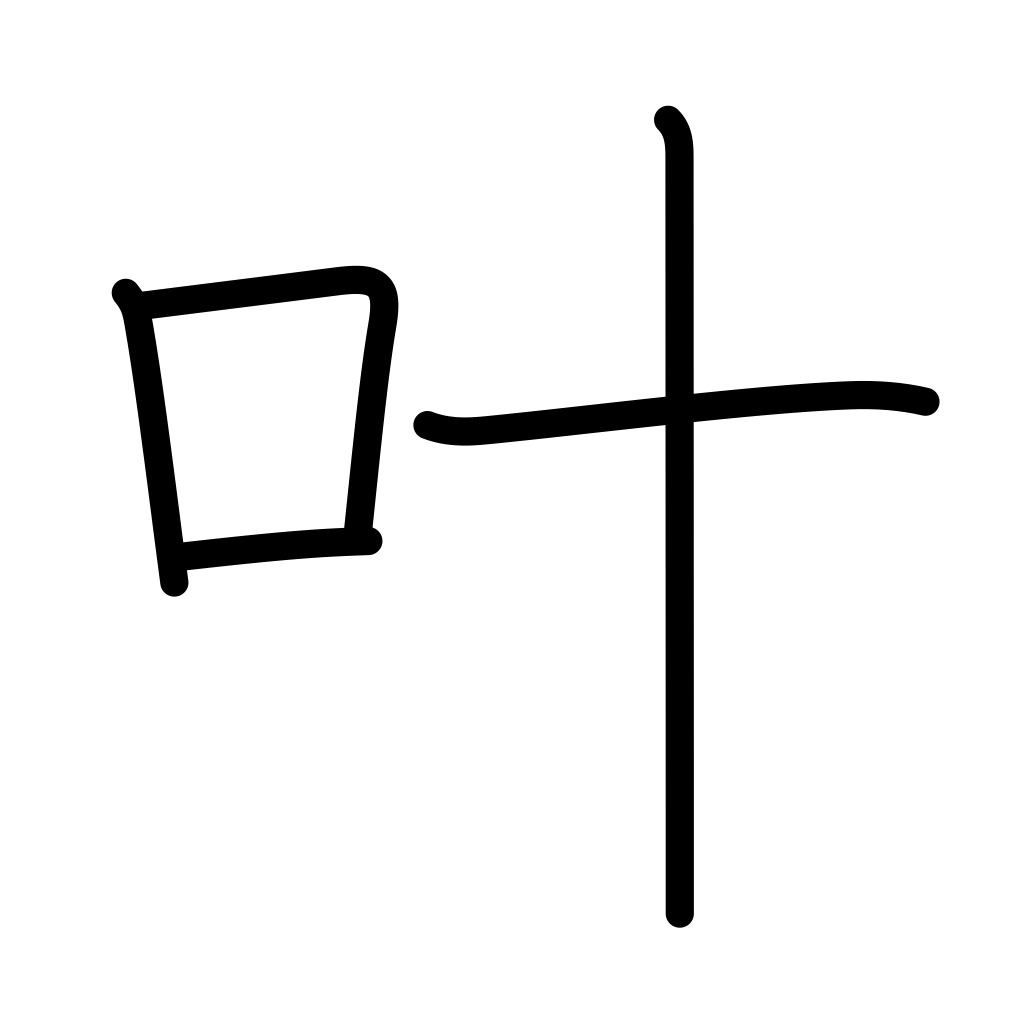
Meaning: grant, answer